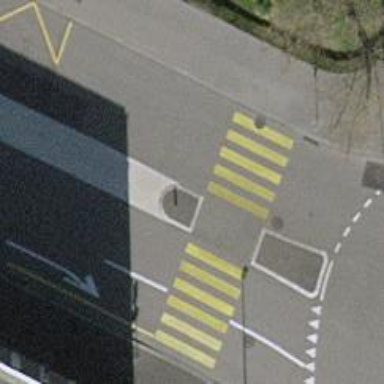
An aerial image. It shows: Marked crossing with pedestrian island.